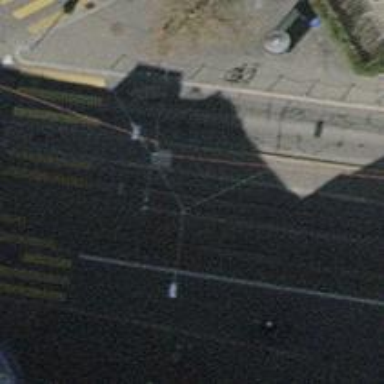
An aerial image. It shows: Tram stop with stop position for public transport.